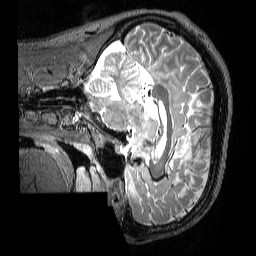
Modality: T2w
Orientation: sagittal
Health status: healthy
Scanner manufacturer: siemens
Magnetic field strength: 3 T
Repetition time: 4.8 s
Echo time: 0.452 s